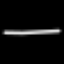
Label: line